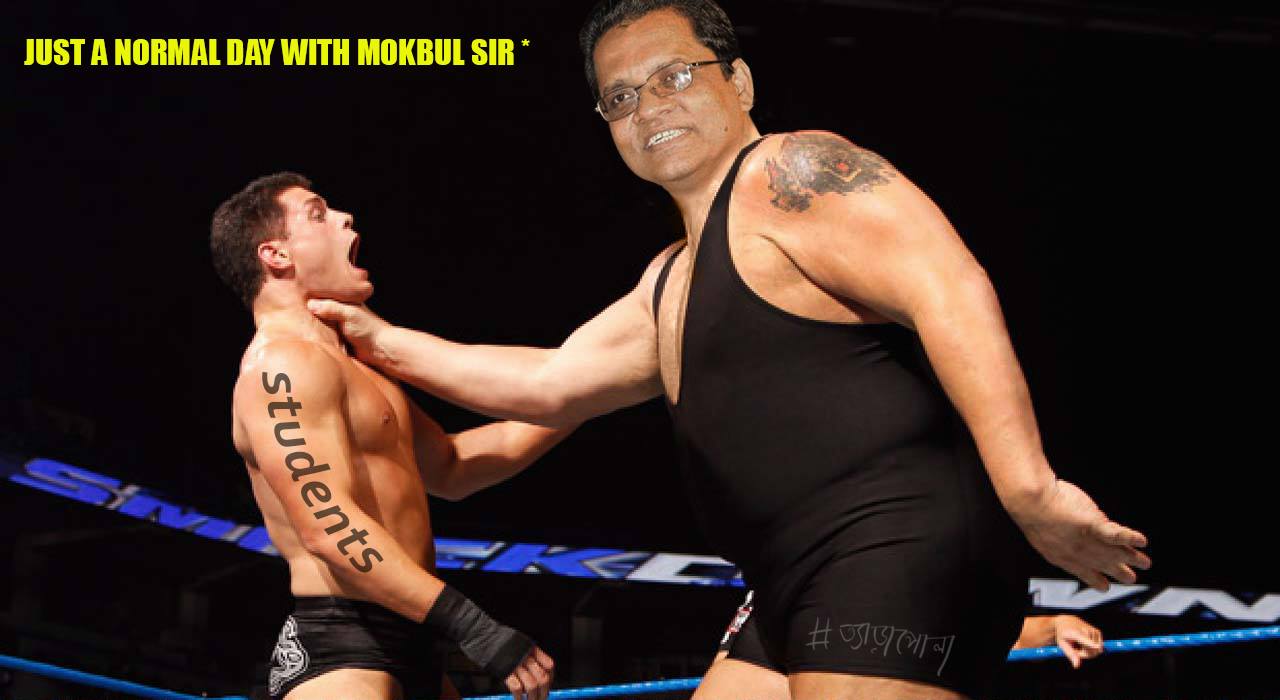
Caption: JUST A NORMAL DAY WITH MOKBUL SIR*
Label: non-hate